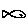
Label: fish